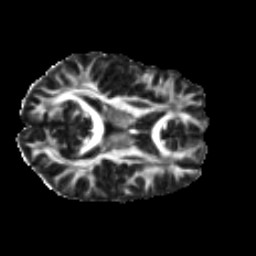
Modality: FA
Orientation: axial
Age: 33
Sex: male
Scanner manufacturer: ge
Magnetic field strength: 3 T
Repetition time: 7.8 s
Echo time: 0.0606 s